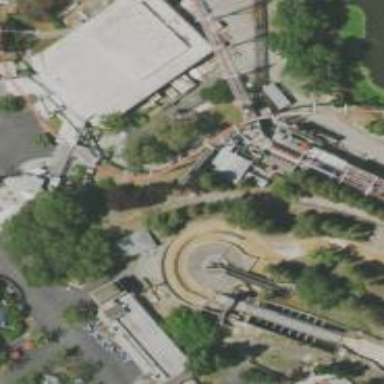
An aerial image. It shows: River rafting attraction.